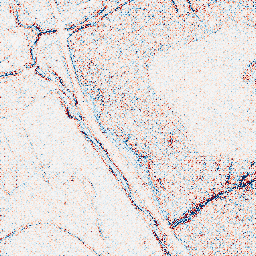
Category: edge_preserving
Decomposition family: bilateral
Decomposition parameters: d: 5
sigma_color: 100
sigma_space: 50
Upsampling method: regularized
Upsampling parameters: scale: 2
lambda_reg: 0.1
Upsampling scale: 2